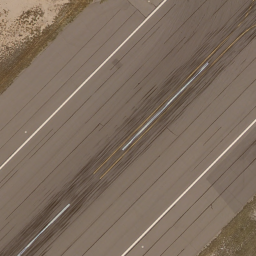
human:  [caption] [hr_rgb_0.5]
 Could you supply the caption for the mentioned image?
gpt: It is a straight runway with some white mark lines on it .

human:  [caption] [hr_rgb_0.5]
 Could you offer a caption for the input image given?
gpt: There are some mark lines on the straight runway .

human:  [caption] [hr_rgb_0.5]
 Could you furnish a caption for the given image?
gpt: A straight runway with some mark lines on it .

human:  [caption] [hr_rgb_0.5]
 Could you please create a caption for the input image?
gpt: It is a straight runway with some mark lines on it .

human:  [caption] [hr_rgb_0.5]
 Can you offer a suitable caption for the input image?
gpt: A straight runway with some white mark lines on it .